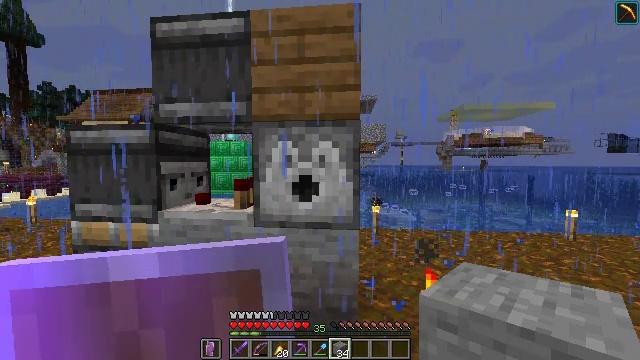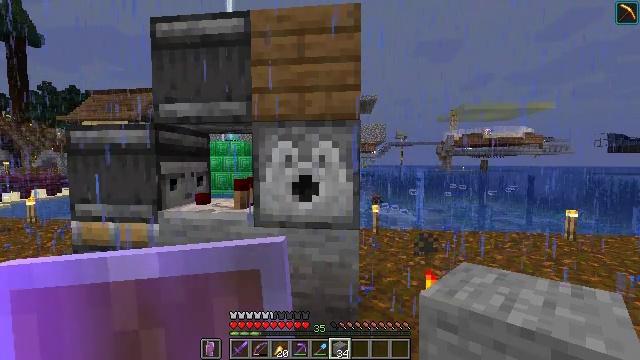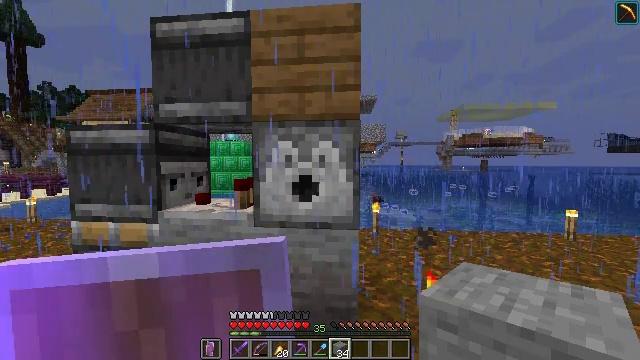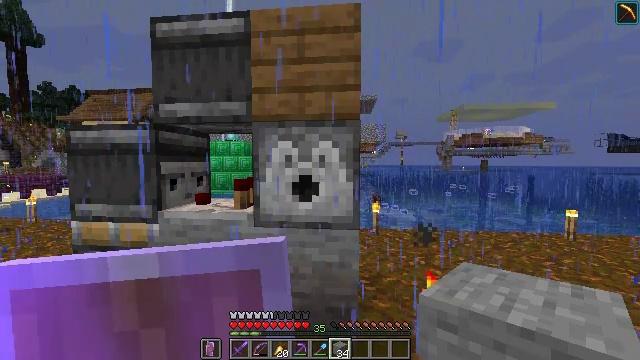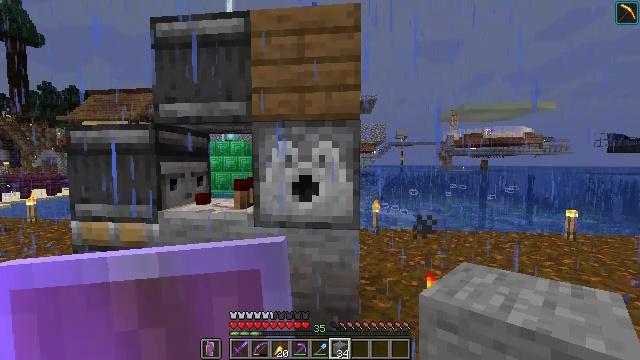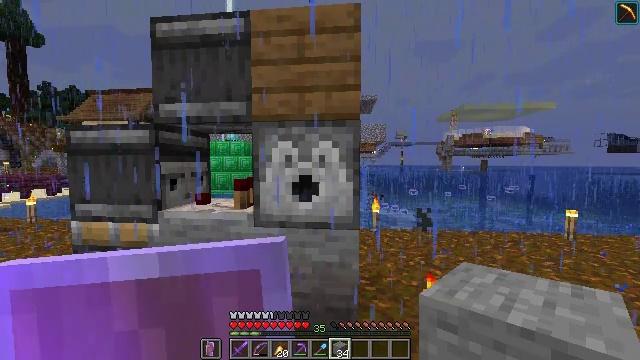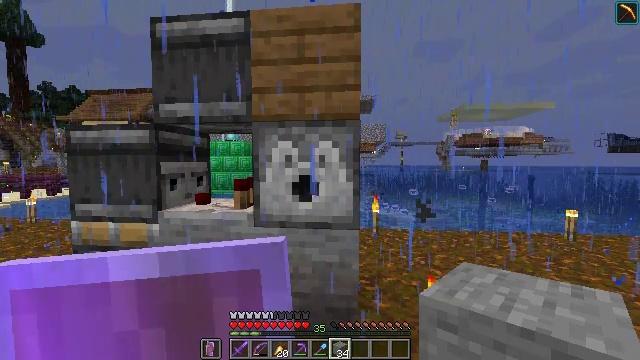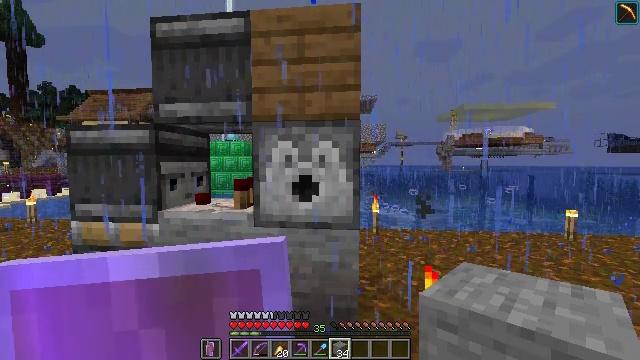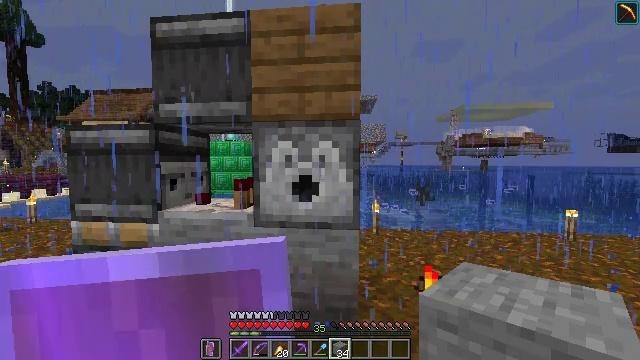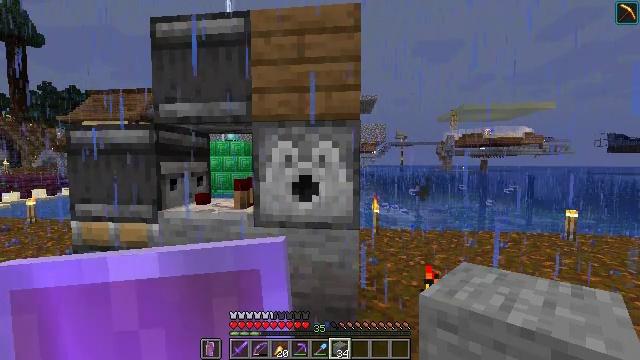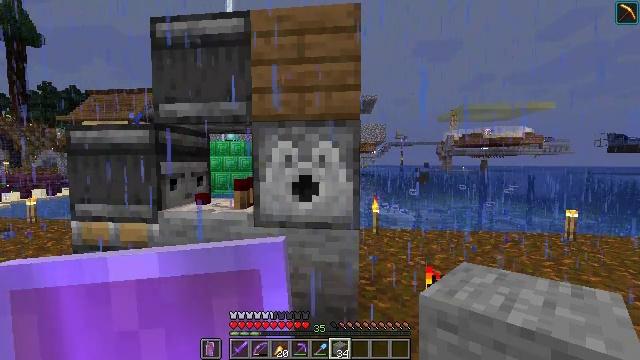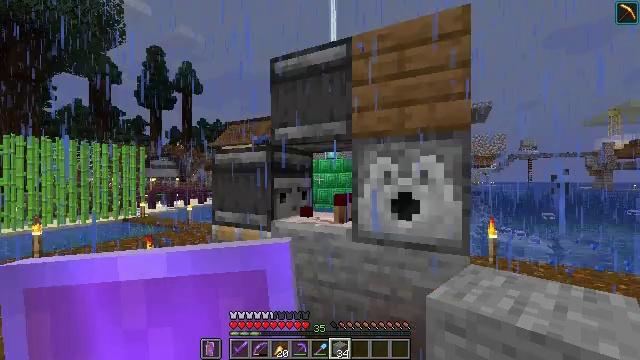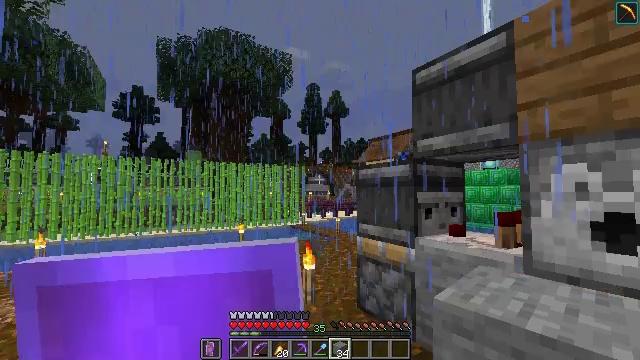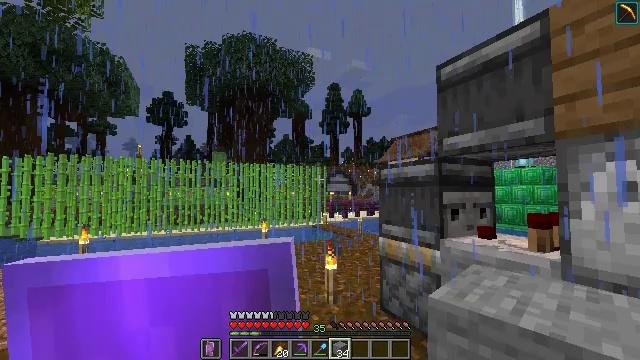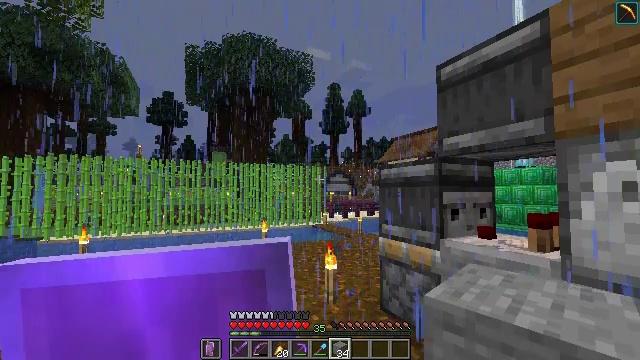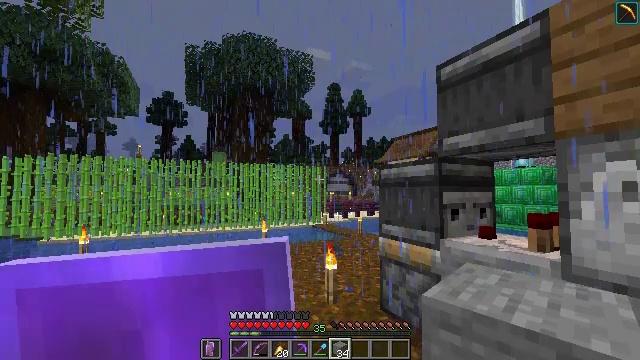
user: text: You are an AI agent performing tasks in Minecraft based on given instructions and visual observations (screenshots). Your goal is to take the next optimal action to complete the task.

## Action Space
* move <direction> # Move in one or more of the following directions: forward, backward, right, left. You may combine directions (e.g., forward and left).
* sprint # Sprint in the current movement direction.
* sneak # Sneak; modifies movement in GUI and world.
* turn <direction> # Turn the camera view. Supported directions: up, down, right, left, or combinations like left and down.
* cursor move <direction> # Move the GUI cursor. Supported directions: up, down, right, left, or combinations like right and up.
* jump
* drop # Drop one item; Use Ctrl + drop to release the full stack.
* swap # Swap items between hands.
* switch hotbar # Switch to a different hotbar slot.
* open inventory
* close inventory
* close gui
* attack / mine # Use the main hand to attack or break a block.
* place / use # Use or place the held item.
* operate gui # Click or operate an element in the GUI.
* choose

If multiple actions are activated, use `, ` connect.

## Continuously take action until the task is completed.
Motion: motion action
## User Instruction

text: Break the dispenser to pick it up.
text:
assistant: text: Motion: no_op
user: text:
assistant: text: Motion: no_op
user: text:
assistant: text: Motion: no_op
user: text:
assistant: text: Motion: no_op
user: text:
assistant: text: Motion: no_op
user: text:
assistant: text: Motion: no_op
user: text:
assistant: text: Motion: no_op
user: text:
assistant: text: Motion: no_op
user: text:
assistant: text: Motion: no_op
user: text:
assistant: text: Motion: no_op
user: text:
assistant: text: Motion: turn left and up
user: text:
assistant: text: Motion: turn left and up
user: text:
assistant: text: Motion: turn left
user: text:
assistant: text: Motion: no_op
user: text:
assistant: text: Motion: no_op
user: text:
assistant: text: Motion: no_op
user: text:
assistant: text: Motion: no_op
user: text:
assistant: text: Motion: no_op
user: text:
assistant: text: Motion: no_op
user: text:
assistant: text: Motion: no_op
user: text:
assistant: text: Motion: no_op
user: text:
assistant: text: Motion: no_op
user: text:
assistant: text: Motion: no_op
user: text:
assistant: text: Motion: no_op
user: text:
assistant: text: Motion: no_op
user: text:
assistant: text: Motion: no_op
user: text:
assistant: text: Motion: no_op
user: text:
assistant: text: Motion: no_op
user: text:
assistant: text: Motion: no_op
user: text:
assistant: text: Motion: no_op